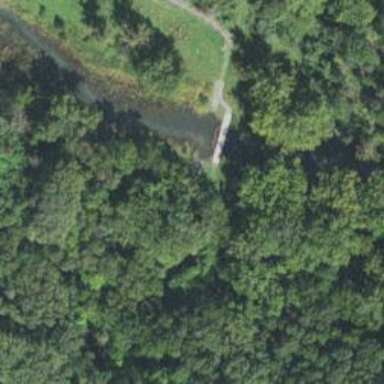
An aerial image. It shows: Route path.